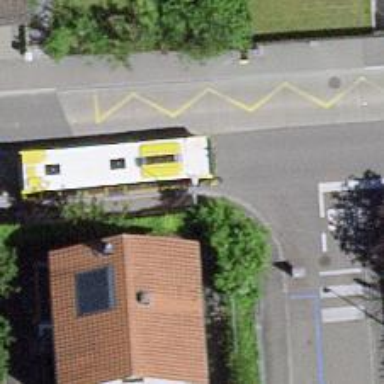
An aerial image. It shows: Platform for public transport is situated by the road.